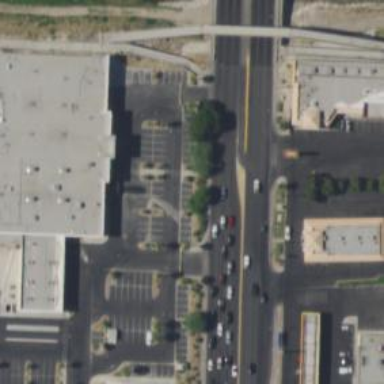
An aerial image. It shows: Secondary link road with asphalt surface.